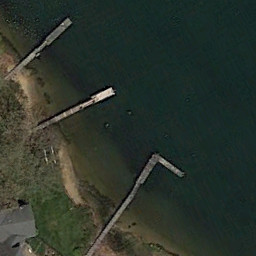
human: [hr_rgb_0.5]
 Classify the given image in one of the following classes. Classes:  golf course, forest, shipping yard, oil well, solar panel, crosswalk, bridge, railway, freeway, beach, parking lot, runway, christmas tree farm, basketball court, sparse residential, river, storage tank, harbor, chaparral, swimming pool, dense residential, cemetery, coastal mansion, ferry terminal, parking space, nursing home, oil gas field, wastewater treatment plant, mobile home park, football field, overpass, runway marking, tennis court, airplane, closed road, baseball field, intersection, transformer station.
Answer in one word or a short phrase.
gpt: ferry terminal